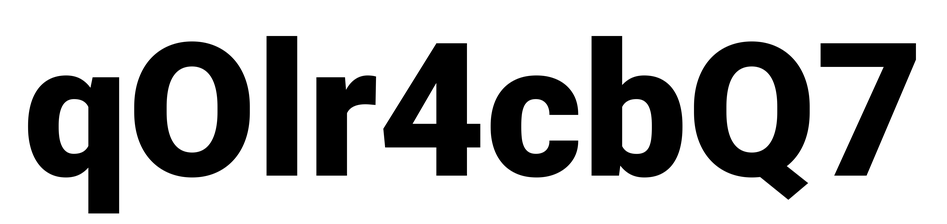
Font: Roboto_Black